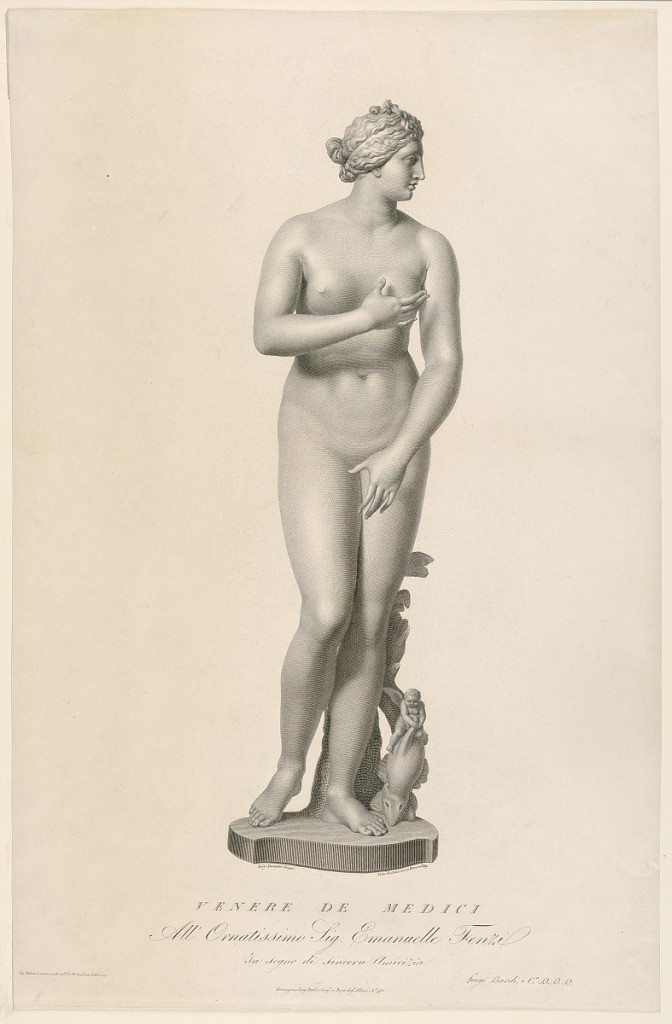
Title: Venus of Medici
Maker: Pietro Fontana, Italian, 1762 - 1837
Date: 1819
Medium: Line engraving on white paper
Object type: Print
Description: Frontal view of Medici Venus.